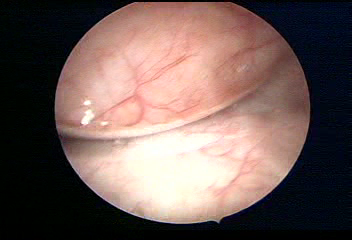
Modality: WLC
Class: Foreign bodies
Subclass: AirBubble
Bladder cancer association: No
Annotated structures: Air bubble